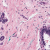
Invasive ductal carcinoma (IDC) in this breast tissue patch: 0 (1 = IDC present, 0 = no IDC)